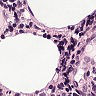
Metastatic tissue present: no